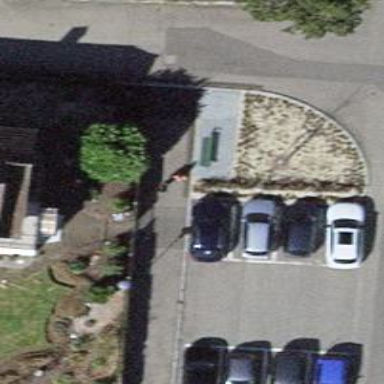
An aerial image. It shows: Bench for seating.